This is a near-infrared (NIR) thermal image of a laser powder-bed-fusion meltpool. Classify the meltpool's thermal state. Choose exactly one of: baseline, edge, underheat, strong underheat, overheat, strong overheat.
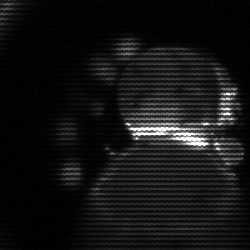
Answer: edge